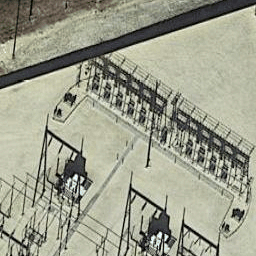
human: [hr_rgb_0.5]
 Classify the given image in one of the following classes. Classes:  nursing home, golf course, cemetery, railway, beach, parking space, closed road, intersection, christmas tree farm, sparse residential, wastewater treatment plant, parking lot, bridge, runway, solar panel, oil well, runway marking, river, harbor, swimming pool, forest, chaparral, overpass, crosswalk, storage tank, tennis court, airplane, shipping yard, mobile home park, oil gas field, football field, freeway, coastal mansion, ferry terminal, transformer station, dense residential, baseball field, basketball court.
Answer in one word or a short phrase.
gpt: transformer station